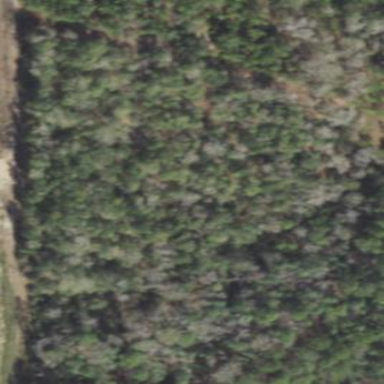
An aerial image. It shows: Mixed leaf woodland.